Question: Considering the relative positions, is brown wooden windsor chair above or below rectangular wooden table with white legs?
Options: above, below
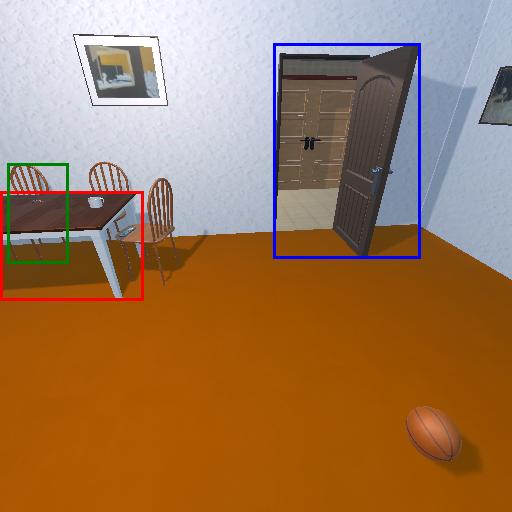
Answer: above